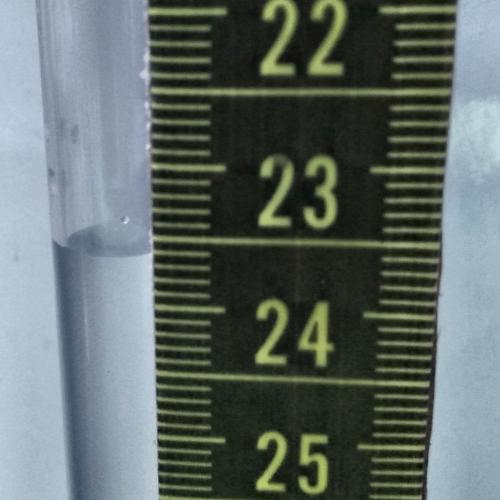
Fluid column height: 23.6 cm